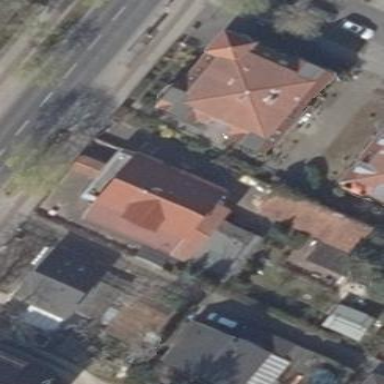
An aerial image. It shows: Simple house.